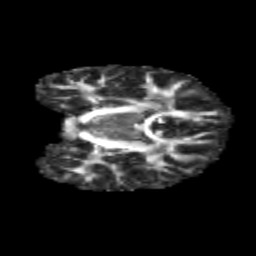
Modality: FA
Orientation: coronal
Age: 9
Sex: male
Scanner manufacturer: siemens
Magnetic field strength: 3 T
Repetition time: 3.8 s
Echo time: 0.07 s